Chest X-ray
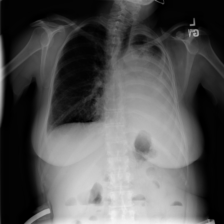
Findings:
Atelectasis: positive
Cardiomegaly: negative
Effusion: positive
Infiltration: positive
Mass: positive
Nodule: negative
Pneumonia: negative
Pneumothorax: negative
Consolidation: negative
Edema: negative
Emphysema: negative
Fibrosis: positive
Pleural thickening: negative
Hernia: negative